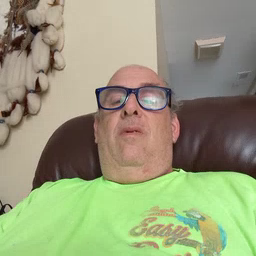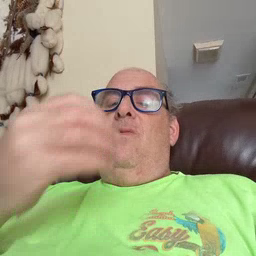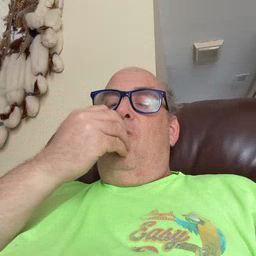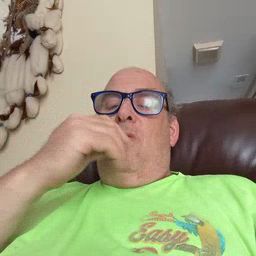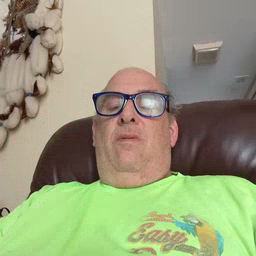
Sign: food